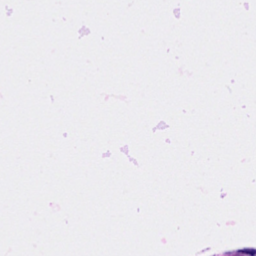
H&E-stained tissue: Breast